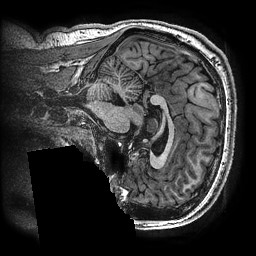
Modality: T1w
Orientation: sagittal
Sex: male
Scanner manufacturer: ge
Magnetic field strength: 3 T
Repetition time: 0.007644 s
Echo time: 0.003468 s